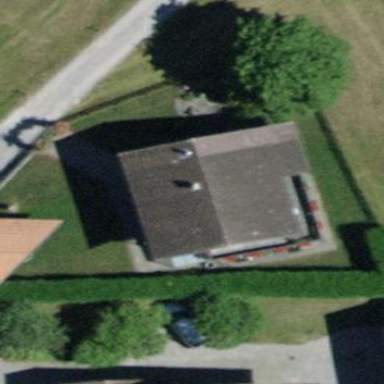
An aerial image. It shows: Residential building.